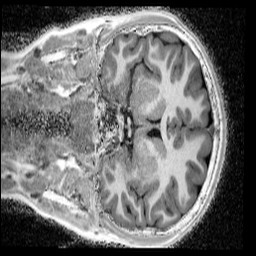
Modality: UNIT1_denoised
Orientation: coronal
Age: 13
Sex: male
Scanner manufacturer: siemens
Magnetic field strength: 3 T
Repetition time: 4 s
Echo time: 0.00299 s